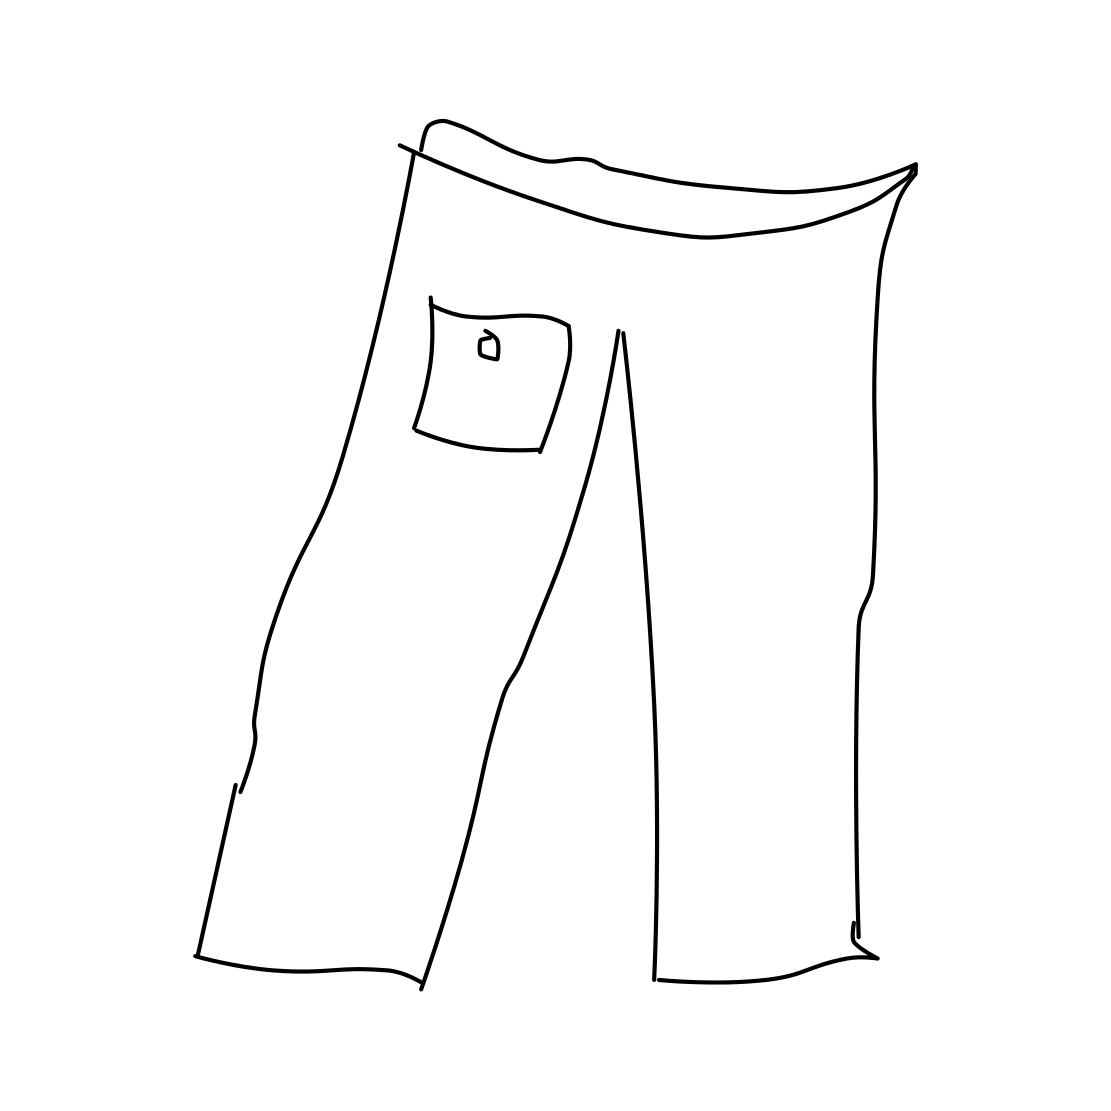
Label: trousers